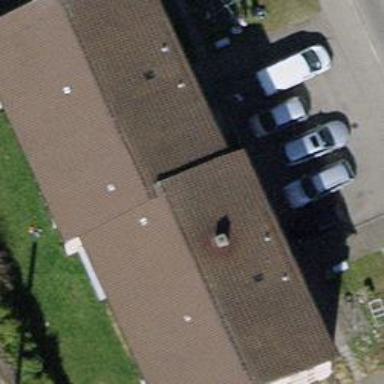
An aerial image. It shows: Gabled roof on building that houses apartments.